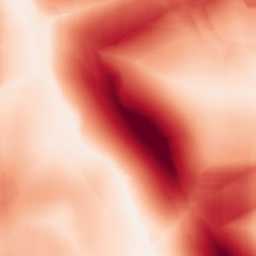
Category: morphological
Decomposition family: morphological_square
Decomposition parameters: operation: gradient
size: 50
Upsampling method: bicubic
Upsampling parameters: scale: 2
Upsampling scale: 2